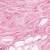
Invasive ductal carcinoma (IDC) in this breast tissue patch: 0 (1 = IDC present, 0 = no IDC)